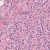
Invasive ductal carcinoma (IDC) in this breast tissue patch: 1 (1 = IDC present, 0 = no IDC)